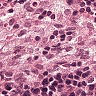
Metastatic tissue present: no